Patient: sex F, age 46
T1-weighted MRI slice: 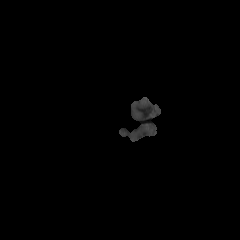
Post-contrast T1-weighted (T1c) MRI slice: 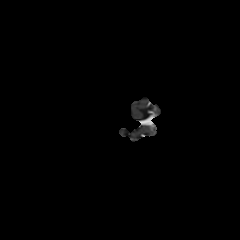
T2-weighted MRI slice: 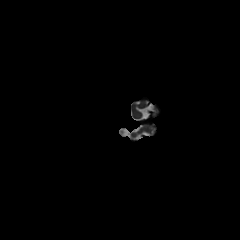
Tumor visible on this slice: no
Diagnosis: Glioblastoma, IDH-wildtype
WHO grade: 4